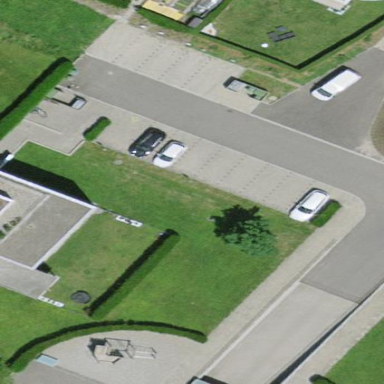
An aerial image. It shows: Parking area.